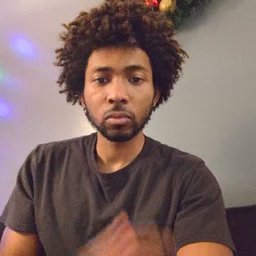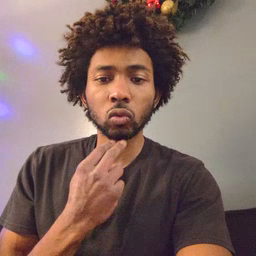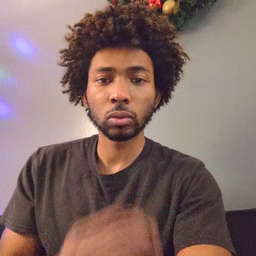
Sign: cute